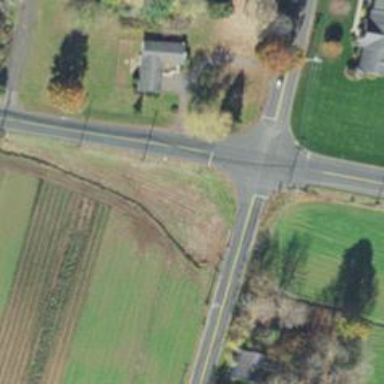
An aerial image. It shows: Tertiary road.